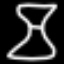
Label: hourglass